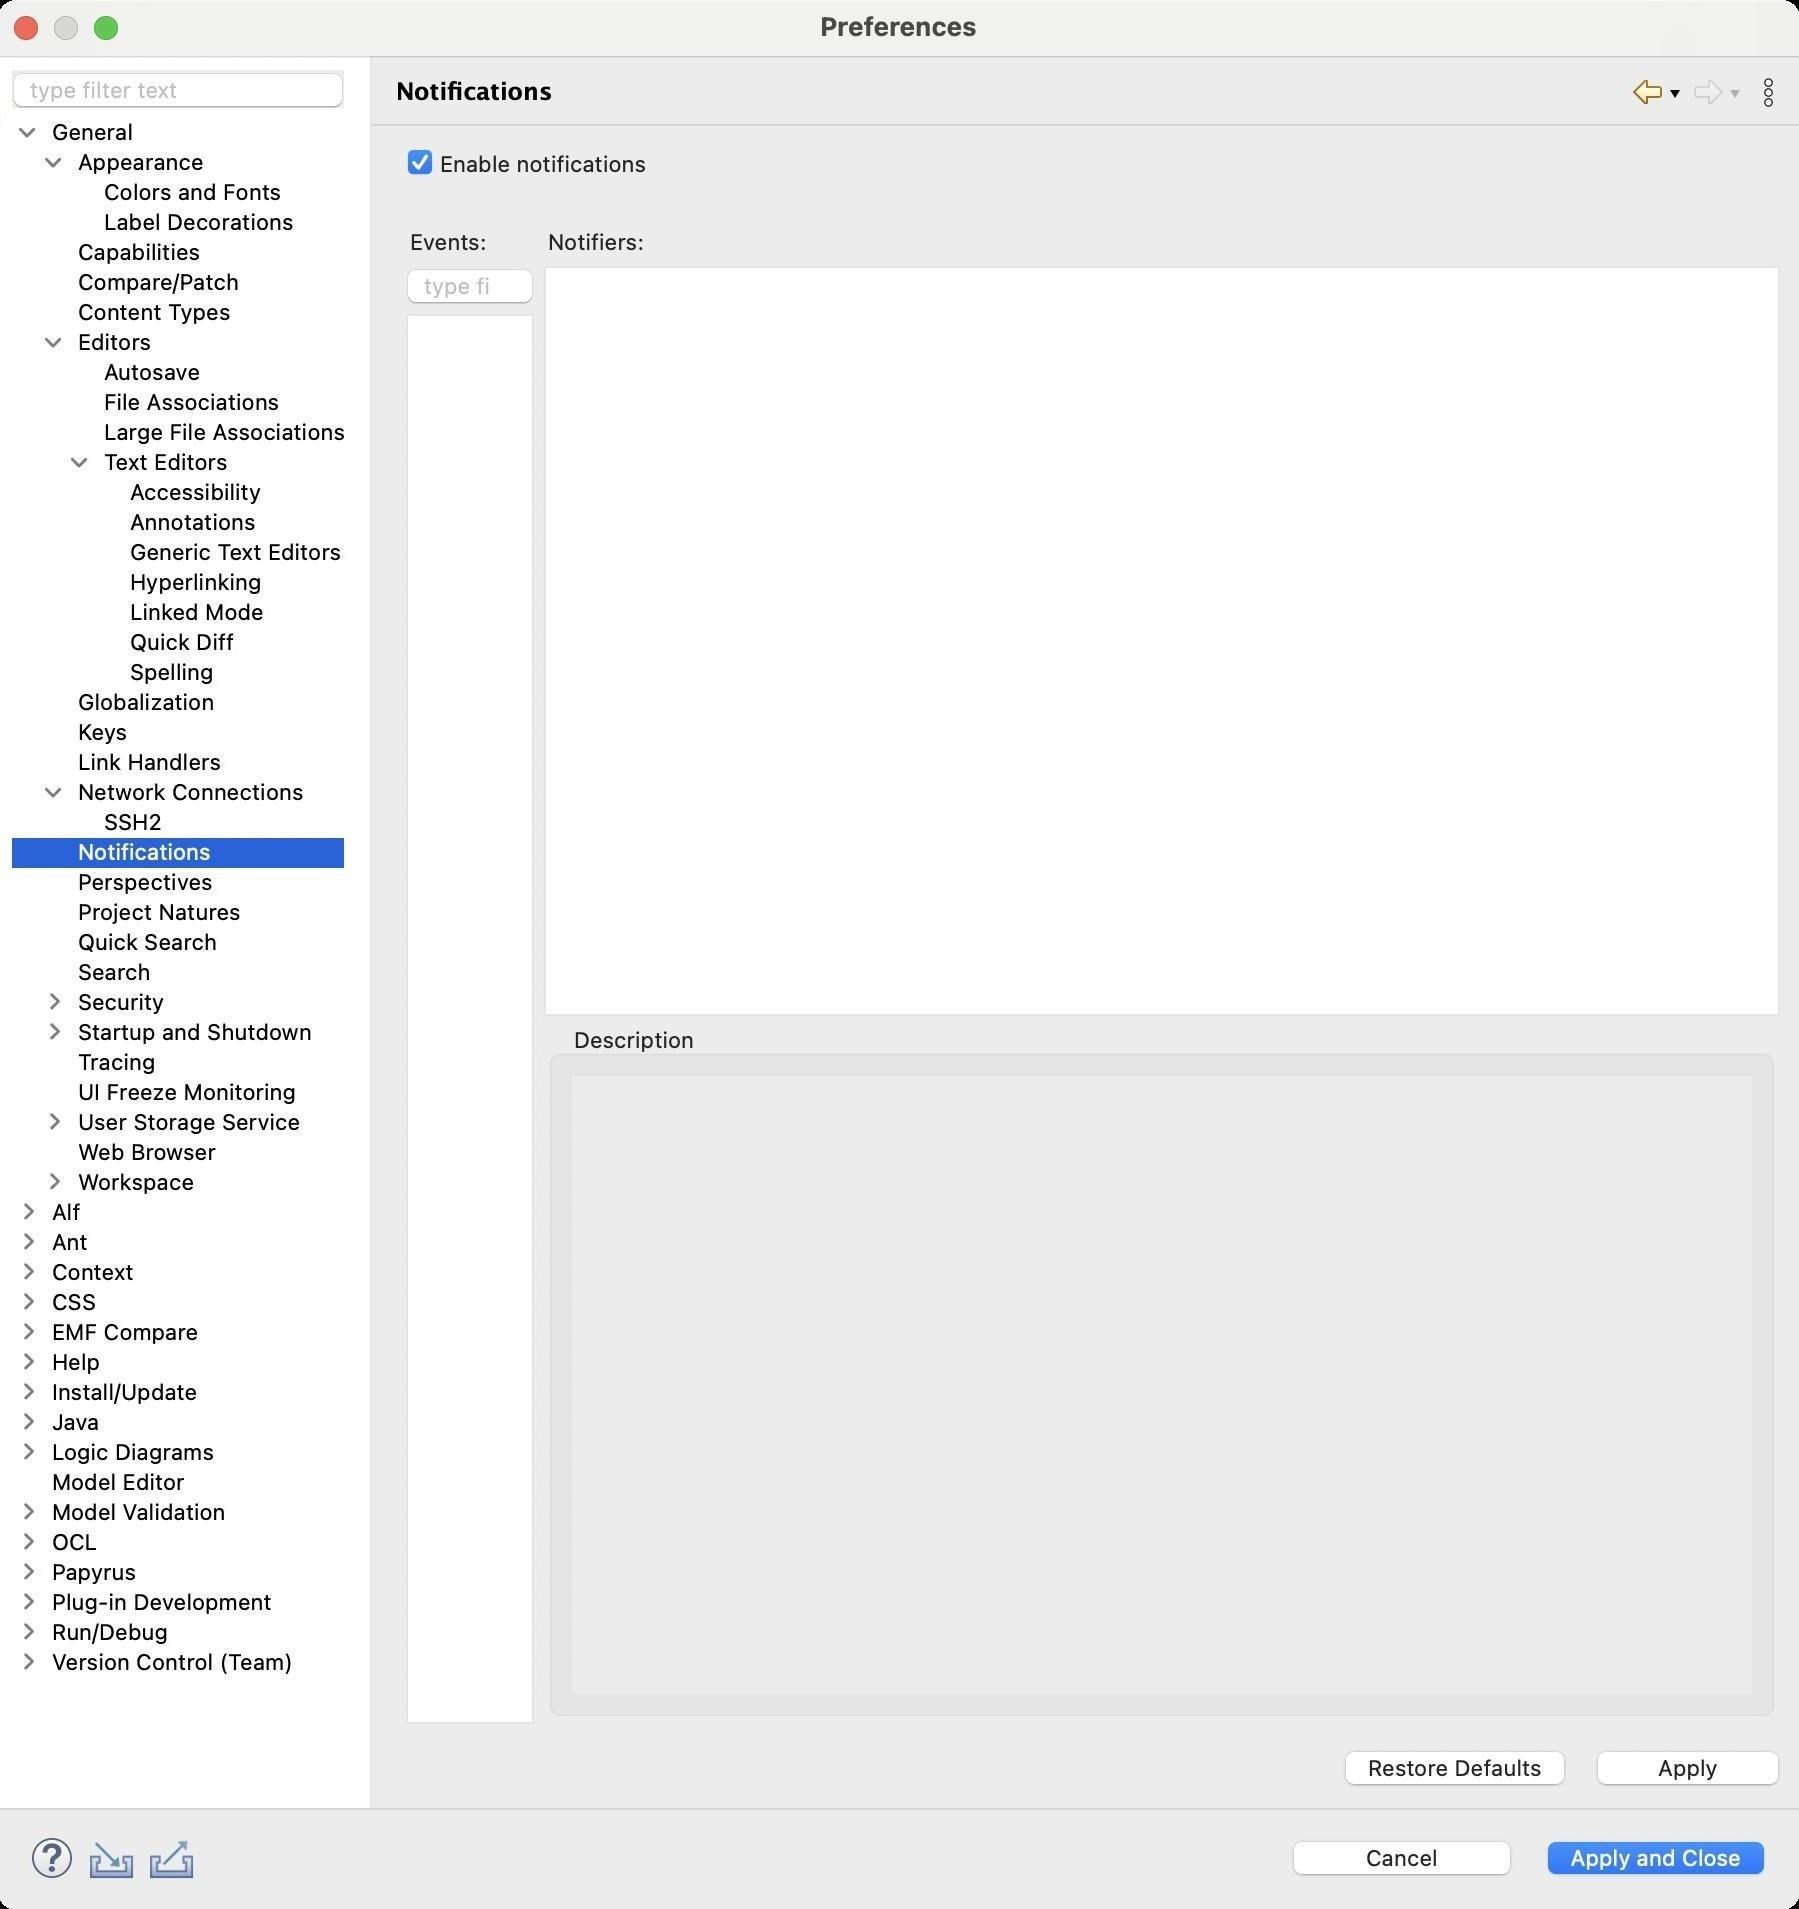
Accessibility tree:
{"name": "Preferences", "role": "AXWindow", "description": null, "role_description": "standard window", "value": null, "position": "480.00;95.00", "size": "901;955", "children": [{"name": "Apply_and_Close", "role": "AXButton", "description": null, "role_description": "button", "value": null, "position": "769.00;917.00", "size": "120;27", "children": []}, {"name": "Cancel", "role": "AXButton", "description": null, "role_description": "button", "value": null, "position": "642.00;917.00", "size": "120;27", "children": []}, {"name": null, "role": "AXToolbar", "description": null, "role_description": "toolbar", "value": null, "position": "12.00;915.00", "size": "90;30", "children": [{"name": "Help", "role": "AXCheckBox", "description": null, "role_description": "checkbox", "value": 0, "position": "12.00;915.00", "size": "30;30", "children": []}, {"name": "Import", "role": "AXButton", "description": null, "role_description": "button", "value": null, "position": "42.00;915.00", "size": "30;30", "children": []}, {"name": "Export", "role": "AXButton", "description": null, "role_description": "button", "value": null, "position": "72.00;915.00", "size": "30;30", "children": []}]}, {"name": null, "role": "AXScrollArea", "description": null, "role_description": "scroll area", "value": null, "position": "199.00;69.00", "size": "697;830", "children": [{"name": "Apply", "role": "AXButton", "description": null, "role_description": "button", "value": null, "position": "794.00;872.00", "size": "102;27", "children": []}, {"name": "Restore_Defaults", "role": "AXButton", "description": null, "role_description": "button", "value": null, "position": "668.00;872.00", "size": "121;27", "children": []}, {"name": null, "role": "AXGroup", "description": null, "role_description": "group", "value": null, "position": "273.00;513.00", "size": "618;349", "children": [{"name": null, "role": "AXScrollArea", "description": null, "role_description": "scroll area", "value": null, "position": "287.00;538.00", "size": "590;309", "children": [{"name": null, "role": "AXTextArea", "description": null, "role_description": "text entry area", "value": "", "position": "287.00;538.00", "size": "590;309", "children": []}]}, {"name": null, "role": "AXStaticText", "description": null, "role_description": "text", "value": "Description", "position": "284.00;513.00", "size": "68;14", "children": []}]}, {"name": null, "role": "AXScrollArea", "description": null, "role_description": "scroll area", "value": null, "position": "273.00;133.00", "size": "618;375", "children": [{"name": null, "role": "AXTable", "description": null, "role_description": "table", "value": null, "position": "274.00;134.00", "size": "616;373", "children": [{"name": null, "role": "AXColumn", "description": null, "role_description": "column", "value": null, "position": "274.00;134.00", "size": "15;373", "children": []}, {"name": null, "role": "AXColumn", "description": null, "role_description": "column", "value": null, "position": "289.00;134.00", "size": "6;373", "children": []}]}]}, {"name": null, "role": "AXScrollArea", "description": null, "role_description": "scroll area", "value": null, "position": "204.00;157.00", "size": "64;705", "children": [{"name": null, "role": "AXOutline", "description": null, "role_description": "outline", "value": null, "position": "205.00;158.00", "size": "62;703", "children": [{"name": null, "role": "AXColumn", "description": null, "role_description": "column", "value": null, "position": "205.00;158.00", "size": "20;703", "children": []}]}]}, {"name": "type_filter_text", "role": "AXTextField", "description": null, "role_description": "search text field", "value": "", "position": "204.00;133.00", "size": "64;19", "children": []}, {"name": null, "role": "AXStaticText", "description": null, "role_description": "text", "value": "Notifiers:", "position": "273.00;114.00", "size": "53;14", "children": []}, {"name": null, "role": "AXStaticText", "description": null, "role_description": "text", "value": "Events:", "position": "204.00;114.00", "size": "43;14", "children": []}, {"name": null, "role": "AXStaticText", "description": null, "role_description": "text", "value": " ", "position": "204.00;95.00", "size": "687;14", "children": []}, {"name": "Enable_notifications", "role": "AXCheckBox", "description": null, "role_description": "checkbox", "value": 1, "position": "204.00;74.00", "size": "687;16", "children": []}]}, {"name": null, "role": "AXToolbar", "description": "", "role_description": "toolbar", "value": null, "position": "814.00;35.00", "size": "82;22", "children": [{"name": "Back_to_SSH2", "role": "AXMenuButton", "description": null, "role_description": "menu button", "value": null, "position": "814.00;35.00", "size": "22;22", "children": []}, {"name": "Forward", "role": "AXMenuButton", "description": null, "role_description": "menu button", "value": null, "position": "844.00;35.00", "size": "22;22", "children": []}, {"name": "Additional_Dialog_Actions", "role": "AXButton", "description": null, "role_description": "button", "value": null, "position": "874.00;35.00", "size": "22;22", "children": []}]}, {"name": null, "role": "AXStaticText", "description": "", "role_description": "text", "value": "Notifications", "position": "196.00;35.00", "size": "611;21", "children": []}, {"name": null, "role": "AXSplitter", "description": null, "role_description": "splitter", "value": 180, "position": "180.00;28.00", "size": "5;876", "children": []}, {"name": null, "role": "AXScrollArea", "description": null, "role_description": "scroll area", "value": null, "position": "7.00;59.00", "size": "166;845", "children": [{"name": null, "role": "AXOutline", "description": null, "role_description": "outline", "value": null, "position": "7.00;59.00", "size": "167;845", "children": [{"name": null, "role": "AXRow", "description": null, "role_description": "outline row", "value": null, "position": "7.00;59.00", "size": "167;15", "children": [{"name": null, "role": "AXGroup", "description": null, "role_description": "group", "value": null, "position": "7.00;59.00", "size": "167;15", "children": [{"name": null, "role": "AXDisclosureTriangle", "description": null, "role_description": "disclosure triangle", "value": 1, "position": "9.00;59.00", "size": "12;14", "children": []}, {"name": null, "role": "AXStaticText", "description": null, "role_description": "text", "value": "General", "position": "25.00;59.00", "size": "148;14", "children": []}]}]}, {"name": null, "role": "AXRow", "description": null, "role_description": "outline row", "value": null, "position": "7.00;74.00", "size": "167;15", "children": [{"name": null, "role": "AXGroup", "description": null, "role_description": "group", "value": null, "position": "7.00;74.00", "size": "167;15", "children": [{"name": null, "role": "AXDisclosureTriangle", "description": null, "role_description": "disclosure triangle", "value": 1, "position": "22.00;74.00", "size": "12;14", "children": []}, {"name": null, "role": "AXStaticText", "description": null, "role_description": "text", "value": "Appearance", "position": "38.00;74.00", "size": "135;14", "children": []}]}]}, {"name": null, "role": "AXRow", "description": null, "role_description": "outline row", "value": null, "position": "7.00;89.00", "size": "167;15", "children": [{"name": null, "role": "AXStaticText", "description": null, "role_description": "text", "value": "Colors and Fonts", "position": "51.00;89.00", "size": "122;14", "children": []}]}, {"name": null, "role": "AXRow", "description": null, "role_description": "outline row", "value": null, "position": "7.00;104.00", "size": "167;15", "children": [{"name": null, "role": "AXStaticText", "description": null, "role_description": "text", "value": "Label Decorations", "position": "51.00;104.00", "size": "122;14", "children": []}]}, {"name": null, "role": "AXRow", "description": null, "role_description": "outline row", "value": null, "position": "7.00;119.00", "size": "167;15", "children": [{"name": null, "role": "AXStaticText", "description": null, "role_description": "text", "value": "Capabilities", "position": "38.00;119.00", "size": "135;14", "children": []}]}, {"name": null, "role": "AXRow", "description": null, "role_description": "outline row", "value": null, "position": "7.00;134.00", "size": "167;15", "children": [{"name": null, "role": "AXStaticText", "description": null, "role_description": "text", "value": "Compare/Patch", "position": "38.00;134.00", "size": "135;14", "children": []}]}, {"name": null, "role": "AXRow", "description": null, "role_description": "outline row", "value": null, "position": "7.00;149.00", "size": "167;15", "children": [{"name": null, "role": "AXStaticText", "description": null, "role_description": "text", "value": "Content Types", "position": "38.00;149.00", "size": "135;14", "children": []}]}, {"name": null, "role": "AXRow", "description": null, "role_description": "outline row", "value": null, "position": "7.00;164.00", "size": "167;15", "children": [{"name": null, "role": "AXGroup", "description": null, "role_description": "group", "value": null, "position": "7.00;164.00", "size": "167;15", "children": [{"name": null, "role": "AXDisclosureTriangle", "description": null, "role_description": "disclosure triangle", "value": 1, "position": "22.00;164.00", "size": "12;14", "children": []}, {"name": null, "role": "AXStaticText", "description": null, "role_description": "text", "value": "Editors", "position": "38.00;164.00", "size": "135;14", "children": []}]}]}, {"name": null, "role": "AXRow", "description": null, "role_description": "outline row", "value": null, "position": "7.00;179.00", "size": "167;15", "children": [{"name": null, "role": "AXStaticText", "description": null, "role_description": "text", "value": "Autosave", "position": "51.00;179.00", "size": "122;14", "children": []}]}, {"name": null, "role": "AXRow", "description": null, "role_description": "outline row", "value": null, "position": "7.00;194.00", "size": "167;15", "children": [{"name": null, "role": "AXStaticText", "description": null, "role_description": "text", "value": "File Associations", "position": "51.00;194.00", "size": "122;14", "children": []}]}, {"name": null, "role": "AXRow", "description": null, "role_description": "outline row", "value": null, "position": "7.00;209.00", "size": "167;15", "children": [{"name": null, "role": "AXStaticText", "description": null, "role_description": "text", "value": "Large File Associations", "position": "51.00;209.00", "size": "122;14", "children": []}]}, {"name": null, "role": "AXRow", "description": null, "role_description": "outline row", "value": null, "position": "7.00;224.00", "size": "167;15", "children": [{"name": null, "role": "AXGroup", "description": null, "role_description": "group", "value": null, "position": "7.00;224.00", "size": "167;15", "children": [{"name": null, "role": "AXDisclosureTriangle", "description": null, "role_description": "disclosure triangle", "value": 1, "position": "35.00;224.00", "size": "12;14", "children": []}, {"name": null, "role": "AXStaticText", "description": null, "role_description": "text", "value": "Text Editors", "position": "51.00;224.00", "size": "122;14", "children": []}]}]}, {"name": null, "role": "AXRow", "description": null, "role_description": "outline row", "value": null, "position": "7.00;239.00", "size": "167;15", "children": [{"name": null, "role": "AXStaticText", "description": null, "role_description": "text", "value": "Accessibility", "position": "64.00;239.00", "size": "109;14", "children": []}]}, {"name": null, "role": "AXRow", "description": null, "role_description": "outline row", "value": null, "position": "7.00;254.00", "size": "167;15", "children": [{"name": null, "role": "AXStaticText", "description": null, "role_description": "text", "value": "Annotations", "position": "64.00;254.00", "size": "109;14", "children": []}]}, {"name": null, "role": "AXRow", "description": null, "role_description": "outline row", "value": null, "position": "7.00;269.00", "size": "167;15", "children": [{"name": null, "role": "AXStaticText", "description": null, "role_description": "text", "value": "Generic Text Editors", "position": "64.00;269.00", "size": "109;14", "children": []}]}, {"name": null, "role": "AXRow", "description": null, "role_description": "outline row", "value": null, "position": "7.00;284.00", "size": "167;15", "children": [{"name": null, "role": "AXStaticText", "description": null, "role_description": "text", "value": "Hyperlinking", "position": "64.00;284.00", "size": "109;14", "children": []}]}, {"name": null, "role": "AXRow", "description": null, "role_description": "outline row", "value": null, "position": "7.00;299.00", "size": "167;15", "children": [{"name": null, "role": "AXStaticText", "description": null, "role_description": "text", "value": "Linked Mode", "position": "64.00;299.00", "size": "109;14", "children": []}]}, {"name": null, "role": "AXRow", "description": null, "role_description": "outline row", "value": null, "position": "7.00;314.00", "size": "167;15", "children": [{"name": null, "role": "AXStaticText", "description": null, "role_description": "text", "value": "Quick Diff", "position": "64.00;314.00", "size": "109;14", "children": []}]}, {"name": null, "role": "AXRow", "description": null, "role_description": "outline row", "value": null, "position": "7.00;329.00", "size": "167;15", "children": [{"name": null, "role": "AXStaticText", "description": null, "role_description": "text", "value": "Spelling", "position": "64.00;329.00", "size": "109;14", "children": []}]}, {"name": null, "role": "AXRow", "description": null, "role_description": "outline row", "value": null, "position": "7.00;344.00", "size": "167;15", "children": [{"name": null, "role": "AXStaticText", "description": null, "role_description": "text", "value": "Globalization", "position": "38.00;344.00", "size": "135;14", "children": []}]}, {"name": null, "role": "AXRow", "description": null, "role_description": "outline row", "value": null, "position": "7.00;359.00", "size": "167;15", "children": [{"name": null, "role": "AXStaticText", "description": null, "role_description": "text", "value": "Keys", "position": "38.00;359.00", "size": "135;14", "children": []}]}, {"name": null, "role": "AXRow", "description": null, "role_description": "outline row", "value": null, "position": "7.00;374.00", "size": "167;15", "children": [{"name": null, "role": "AXStaticText", "description": null, "role_description": "text", "value": "Link Handlers", "position": "38.00;374.00", "size": "135;14", "children": []}]}, {"name": null, "role": "AXRow", "description": null, "role_description": "outline row", "value": null, "position": "7.00;389.00", "size": "167;15", "children": [{"name": null, "role": "AXGroup", "description": null, "role_description": "group", "value": null, "position": "7.00;389.00", "size": "167;15", "children": [{"name": null, "role": "AXDisclosureTriangle", "description": null, "role_description": "disclosure triangle", "value": 1, "position": "22.00;389.00", "size": "12;14", "children": []}, {"name": null, "role": "AXStaticText", "description": null, "role_description": "text", "value": "Network Connections", "position": "38.00;389.00", "size": "135;14", "children": []}]}]}, {"name": null, "role": "AXRow", "description": null, "role_description": "outline row", "value": null, "position": "7.00;404.00", "size": "167;15", "children": [{"name": null, "role": "AXStaticText", "description": null, "role_description": "text", "value": "SSH2", "position": "51.00;404.00", "size": "122;14", "children": []}]}, {"name": null, "role": "AXRow", "description": null, "role_description": "outline row", "value": null, "position": "7.00;419.00", "size": "167;15", "children": [{"name": null, "role": "AXStaticText", "description": null, "role_description": "text", "value": "Notifications", "position": "38.00;419.00", "size": "135;14", "children": []}]}, {"name": null, "role": "AXRow", "description": null, "role_description": "outline row", "value": null, "position": "7.00;434.00", "size": "167;15", "children": [{"name": null, "role": "AXStaticText", "description": null, "role_description": "text", "value": "Perspectives", "position": "38.00;434.00", "size": "135;14", "children": []}]}, {"name": null, "role": "AXRow", "description": null, "role_description": "outline row", "value": null, "position": "7.00;449.00", "size": "167;15", "children": [{"name": null, "role": "AXStaticText", "description": null, "role_description": "text", "value": "Project Natures", "position": "38.00;449.00", "size": "135;14", "children": []}]}, {"name": null, "role": "AXRow", "description": null, "role_description": "outline row", "value": null, "position": "7.00;464.00", "size": "167;15", "children": [{"name": null, "role": "AXStaticText", "description": null, "role_description": "text", "value": "Quick Search", "position": "38.00;464.00", "size": "135;14", "children": []}]}, {"name": null, "role": "AXRow", "description": null, "role_description": "outline row", "value": null, "position": "7.00;479.00", "size": "167;15", "children": [{"name": null, "role": "AXStaticText", "description": null, "role_description": "text", "value": "Search", "position": "38.00;479.00", "size": "135;14", "children": []}]}, {"name": null, "role": "AXRow", "description": null, "role_description": "outline row", "value": null, "position": "7.00;494.00", "size": "167;15", "children": [{"name": null, "role": "AXGroup", "description": null, "role_description": "group", "value": null, "position": "7.00;494.00", "size": "167;15", "children": [{"name": null, "role": "AXDisclosureTriangle", "description": null, "role_description": "disclosure triangle", "value": 0, "position": "22.00;494.00", "size": "12;14", "children": []}, {"name": null, "role": "AXStaticText", "description": null, "role_description": "text", "value": "Security", "position": "38.00;494.00", "size": "135;14", "children": []}]}]}, {"name": null, "role": "AXRow", "description": null, "role_description": "outline row", "value": null, "position": "7.00;509.00", "size": "167;15", "children": [{"name": null, "role": "AXGroup", "description": null, "role_description": "group", "value": null, "position": "7.00;509.00", "size": "167;15", "children": [{"name": null, "role": "AXDisclosureTriangle", "description": null, "role_description": "disclosure triangle", "value": 0, "position": "22.00;509.00", "size": "12;14", "children": []}, {"name": null, "role": "AXStaticText", "description": null, "role_description": "text", "value": "Startup and Shutdown", "position": "38.00;509.00", "size": "135;14", "children": []}]}]}, {"name": null, "role": "AXRow", "description": null, "role_description": "outline row", "value": null, "position": "7.00;524.00", "size": "167;15", "children": [{"name": null, "role": "AXStaticText", "description": null, "role_description": "text", "value": "Tracing", "position": "38.00;524.00", "size": "135;14", "children": []}]}, {"name": null, "role": "AXRow", "description": null, "role_description": "outline row", "value": null, "position": "7.00;539.00", "size": "167;15", "children": [{"name": null, "role": "AXStaticText", "description": null, "role_description": "text", "value": "UI Freeze Monitoring", "position": "38.00;539.00", "size": "135;14", "children": []}]}, {"name": null, "role": "AXRow", "description": null, "role_description": "outline row", "value": null, "position": "7.00;554.00", "size": "167;15", "children": [{"name": null, "role": "AXGroup", "description": null, "role_description": "group", "value": null, "position": "7.00;554.00", "size": "167;15", "children": [{"name": null, "role": "AXDisclosureTriangle", "description": null, "role_description": "disclosure triangle", "value": 0, "position": "22.00;554.00", "size": "12;14", "children": []}, {"name": null, "role": "AXStaticText", "description": null, "role_description": "text", "value": "User Storage Service", "position": "38.00;554.00", "size": "135;14", "children": []}]}]}, {"name": null, "role": "AXRow", "description": null, "role_description": "outline row", "value": null, "position": "7.00;569.00", "size": "167;15", "children": [{"name": null, "role": "AXStaticText", "description": null, "role_description": "text", "value": "Web Browser", "position": "38.00;569.00", "size": "135;14", "children": []}]}, {"name": null, "role": "AXRow", "description": null, "role_description": "outline row", "value": null, "position": "7.00;584.00", "size": "167;15", "children": [{"name": null, "role": "AXGroup", "description": null, "role_description": "group", "value": null, "position": "7.00;584.00", "size": "167;15", "children": [{"name": null, "role": "AXDisclosureTriangle", "description": null, "role_description": "disclosure triangle", "value": 0, "position": "22.00;584.00", "size": "12;14", "children": []}, {"name": null, "role": "AXStaticText", "description": null, "role_description": "text", "value": "Workspace", "position": "38.00;584.00", "size": "135;14", "children": []}]}]}, {"name": null, "role": "AXRow", "description": null, "role_description": "outline row", "value": null, "position": "7.00;599.00", "size": "167;15", "children": [{"name": null, "role": "AXGroup", "description": null, "role_description": "group", "value": null, "position": "7.00;599.00", "size": "167;15", "children": [{"name": null, "role": "AXDisclosureTriangle", "description": null, "role_description": "disclosure triangle", "value": 0, "position": "9.00;599.00", "size": "12;14", "children": []}, {"name": null, "role": "AXStaticText", "description": null, "role_description": "text", "value": "Alf", "position": "25.00;599.00", "size": "148;14", "children": []}]}]}, {"name": null, "role": "AXRow", "description": null, "role_description": "outline row", "value": null, "position": "7.00;614.00", "size": "167;15", "children": [{"name": null, "role": "AXGroup", "description": null, "role_description": "group", "value": null, "position": "7.00;614.00", "size": "167;15", "children": [{"name": null, "role": "AXDisclosureTriangle", "description": null, "role_description": "disclosure triangle", "value": 0, "position": "9.00;614.00", "size": "12;14", "children": []}, {"name": null, "role": "AXStaticText", "description": null, "role_description": "text", "value": "Ant", "position": "25.00;614.00", "size": "148;14", "children": []}]}]}, {"name": null, "role": "AXRow", "description": null, "role_description": "outline row", "value": null, "position": "7.00;629.00", "size": "167;15", "children": [{"name": null, "role": "AXGroup", "description": null, "role_description": "group", "value": null, "position": "7.00;629.00", "size": "167;15", "children": [{"name": null, "role": "AXDisclosureTriangle", "description": null, "role_description": "disclosure triangle", "value": 0, "position": "9.00;629.00", "size": "12;14", "children": []}, {"name": null, "role": "AXStaticText", "description": null, "role_description": "text", "value": "Context", "position": "25.00;629.00", "size": "148;14", "children": []}]}]}, {"name": null, "role": "AXRow", "description": null, "role_description": "outline row", "value": null, "position": "7.00;644.00", "size": "167;15", "children": [{"name": null, "role": "AXGroup", "description": null, "role_description": "group", "value": null, "position": "7.00;644.00", "size": "167;15", "children": [{"name": null, "role": "AXDisclosureTriangle", "description": null, "role_description": "disclosure triangle", "value": 0, "position": "9.00;644.00", "size": "12;14", "children": []}, {"name": null, "role": "AXStaticText", "description": null, "role_description": "text", "value": "CSS", "position": "25.00;644.00", "size": "148;14", "children": []}]}]}, {"name": null, "role": "AXRow", "description": null, "role_description": "outline row", "value": null, "position": "7.00;659.00", "size": "167;15", "children": [{"name": null, "role": "AXGroup", "description": null, "role_description": "group", "value": null, "position": "7.00;659.00", "size": "167;15", "children": [{"name": null, "role": "AXDisclosureTriangle", "description": null, "role_description": "disclosure triangle", "value": 0, "position": "9.00;659.00", "size": "12;14", "children": []}, {"name": null, "role": "AXStaticText", "description": null, "role_description": "text", "value": "EMF Compare", "position": "25.00;659.00", "size": "148;14", "children": []}]}]}, {"name": null, "role": "AXRow", "description": null, "role_description": "outline row", "value": null, "position": "7.00;674.00", "size": "167;15", "children": [{"name": null, "role": "AXGroup", "description": null, "role_description": "group", "value": null, "position": "7.00;674.00", "size": "167;15", "children": [{"name": null, "role": "AXDisclosureTriangle", "description": null, "role_description": "disclosure triangle", "value": 0, "position": "9.00;674.00", "size": "12;14", "children": []}, {"name": null, "role": "AXStaticText", "description": null, "role_description": "text", "value": "Help", "position": "25.00;674.00", "size": "148;14", "children": []}]}]}, {"name": null, "role": "AXRow", "description": null, "role_description": "outline row", "value": null, "position": "7.00;689.00", "size": "167;15", "children": [{"name": null, "role": "AXGroup", "description": null, "role_description": "group", "value": null, "position": "7.00;689.00", "size": "167;15", "children": [{"name": null, "role": "AXDisclosureTriangle", "description": null, "role_description": "disclosure triangle", "value": 0, "position": "9.00;689.00", "size": "12;14", "children": []}, {"name": null, "role": "AXStaticText", "description": null, "role_description": "text", "value": "Install/Update", "position": "25.00;689.00", "size": "148;14", "children": []}]}]}, {"name": null, "role": "AXRow", "description": null, "role_description": "outline row", "value": null, "position": "7.00;704.00", "size": "167;15", "children": [{"name": null, "role": "AXGroup", "description": null, "role_description": "group", "value": null, "position": "7.00;704.00", "size": "167;15", "children": [{"name": null, "role": "AXDisclosureTriangle", "description": null, "role_description": "disclosure triangle", "value": 0, "position": "9.00;704.00", "size": "12;14", "children": []}, {"name": null, "role": "AXStaticText", "description": null, "role_description": "text", "value": "Java", "position": "25.00;704.00", "size": "148;14", "children": []}]}]}, {"name": null, "role": "AXRow", "description": null, "role_description": "outline row", "value": null, "position": "7.00;719.00", "size": "167;15", "children": [{"name": null, "role": "AXGroup", "description": null, "role_description": "group", "value": null, "position": "7.00;719.00", "size": "167;15", "children": [{"name": null, "role": "AXDisclosureTriangle", "description": null, "role_description": "disclosure triangle", "value": 0, "position": "9.00;719.00", "size": "12;14", "children": []}, {"name": null, "role": "AXStaticText", "description": null, "role_description": "text", "value": "Logic Diagrams", "position": "25.00;719.00", "size": "148;14", "children": []}]}]}, {"name": null, "role": "AXRow", "description": null, "role_description": "outline row", "value": null, "position": "7.00;734.00", "size": "167;15", "children": [{"name": null, "role": "AXStaticText", "description": null, "role_description": "text", "value": "Model Editor", "position": "25.00;734.00", "size": "148;14", "children": []}]}, {"name": null, "role": "AXRow", "description": null, "role_description": "outline row", "value": null, "position": "7.00;749.00", "size": "167;15", "children": [{"name": null, "role": "AXGroup", "description": null, "role_description": "group", "value": null, "position": "7.00;749.00", "size": "167;15", "children": [{"name": null, "role": "AXDisclosureTriangle", "description": null, "role_description": "disclosure triangle", "value": 0, "position": "9.00;749.00", "size": "12;14", "children": []}, {"name": null, "role": "AXStaticText", "description": null, "role_description": "text", "value": "Model Validation", "position": "25.00;749.00", "size": "148;14", "children": []}]}]}, {"name": null, "role": "AXRow", "description": null, "role_description": "outline row", "value": null, "position": "7.00;764.00", "size": "167;15", "children": [{"name": null, "role": "AXGroup", "description": null, "role_description": "group", "value": null, "position": "7.00;764.00", "size": "167;15", "children": [{"name": null, "role": "AXDisclosureTriangle", "description": null, "role_description": "disclosure triangle", "value": 0, "position": "9.00;764.00", "size": "12;14", "children": []}, {"name": null, "role": "AXStaticText", "description": null, "role_description": "text", "value": "OCL", "position": "25.00;764.00", "size": "148;14", "children": []}]}]}, {"name": null, "role": "AXRow", "description": null, "role_description": "outline row", "value": null, "position": "7.00;779.00", "size": "167;15", "children": [{"name": null, "role": "AXGroup", "description": null, "role_description": "group", "value": null, "position": "7.00;779.00", "size": "167;15", "children": [{"name": null, "role": "AXDisclosureTriangle", "description": null, "role_description": "disclosure triangle", "value": 0, "position": "9.00;779.00", "size": "12;14", "children": []}, {"name": null, "role": "AXStaticText", "description": null, "role_description": "text", "value": "Papyrus", "position": "25.00;779.00", "size": "148;14", "children": []}]}]}, {"name": null, "role": "AXRow", "description": null, "role_description": "outline row", "value": null, "position": "7.00;794.00", "size": "167;15", "children": [{"name": null, "role": "AXGroup", "description": null, "role_description": "group", "value": null, "position": "7.00;794.00", "size": "167;15", "children": [{"name": null, "role": "AXDisclosureTriangle", "description": null, "role_description": "disclosure triangle", "value": 0, "position": "9.00;794.00", "size": "12;14", "children": []}, {"name": null, "role": "AXStaticText", "description": null, "role_description": "text", "value": "Plug-in Development", "position": "25.00;794.00", "size": "148;14", "children": []}]}]}, {"name": null, "role": "AXRow", "description": null, "role_description": "outline row", "value": null, "position": "7.00;809.00", "size": "167;15", "children": [{"name": null, "role": "AXGroup", "description": null, "role_description": "group", "value": null, "position": "7.00;809.00", "size": "167;15", "children": [{"name": null, "role": "AXDisclosureTriangle", "description": null, "role_description": "disclosure triangle", "value": 0, "position": "9.00;809.00", "size": "12;14", "children": []}, {"name": null, "role": "AXStaticText", "description": null, "role_description": "text", "value": "Run/Debug", "position": "25.00;809.00", "size": "148;14", "children": []}]}]}, {"name": null, "role": "AXRow", "description": null, "role_description": "outline row", "value": null, "position": "7.00;824.00", "size": "167;15", "children": [{"name": null, "role": "AXGroup", "description": null, "role_description": "group", "value": null, "position": "7.00;824.00", "size": "167;15", "children": [{"name": null, "role": "AXDisclosureTriangle", "description": null, "role_description": "disclosure triangle", "value": 0, "position": "9.00;824.00", "size": "12;14", "children": []}, {"name": null, "role": "AXStaticText", "description": null, "role_description": "text", "value": "Version Control (Team)", "position": "25.00;824.00", "size": "148;14", "children": []}]}]}, {"name": null, "role": "AXColumn", "description": null, "role_description": "column", "value": null, "position": "7.00;59.00", "size": "167;845", "children": []}]}, {"name": null, "role": "AXScrollBar", "description": null, "role_description": "scroll bar", "value": 0.0, "position": "7.00;888.00", "size": "166;16", "children": [{"name": null, "role": "AXValueIndicator", "description": null, "role_description": "value indicator", "value": 0.0, "position": "8.00;892.00", "size": "163;12", "children": []}, {"name": null, "role": "AXButton", "description": null, "role_description": "increment arrow button", "value": null, "position": "7.00;888.00", "size": "0;0", "children": []}, {"name": null, "role": "AXButton", "description": null, "role_description": "decrement arrow button", "value": null, "position": "7.00;888.00", "size": "0;0", "children": []}, {"name": null, "role": "AXButton", "description": null, "role_description": "increment page button", "value": null, "position": "171.50;892.00", "size": "2;12", "children": []}, {"name": null, "role": "AXButton", "description": null, "role_description": "decrement page button", "value": null, "position": "7.00;892.00", "size": "1;12", "children": []}]}]}, {"name": "type_filter_text", "role": "AXTextField", "description": null, "role_description": "search text field", "value": "", "position": "7.00;35.00", "size": "166;19", "children": []}, {"name": null, "role": "AXButton", "description": null, "role_description": "close button", "value": null, "position": "7.00;6.00", "size": "14;16", "children": []}, {"name": null, "role": "AXButton", "description": null, "role_description": "zoom button", "value": null, "position": "47.00;6.00", "size": "14;16", "children": [{"name": null, "role": "AXGroup", "description": null, "role_description": "group", "value": null, "position": "47.00;6.00", "size": "14;16", "children": [{"name": null, "role": "AXGroup", "description": null, "role_description": "group", "value": null, "position": "47.00;6.00", "size": "14;16", "children": []}]}]}, {"name": null, "role": "AXButton", "description": null, "role_description": "minimize button", "value": null, "position": "27.00;6.00", "size": "14;16", "children": []}, {"name": null, "role": "AXStaticText", "description": null, "role_description": "text", "value": "Preferences", "position": "409.00;5.00", "size": "83;16", "children": []}]}